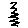
Label: zigzag